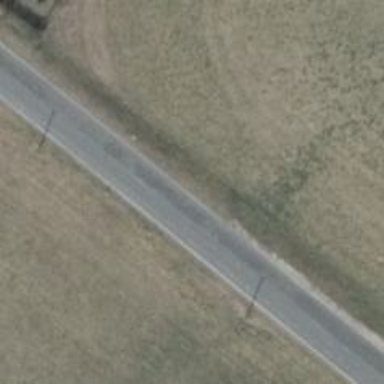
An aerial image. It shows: Minor power line.